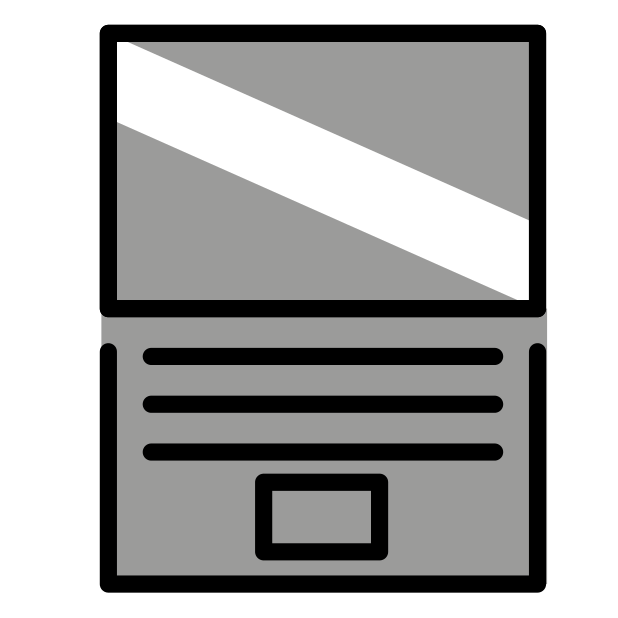
laptop